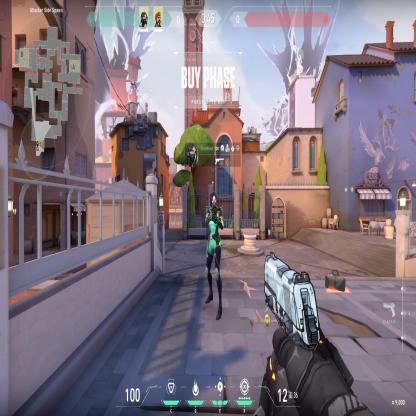
Label: dropped spike ; teammate